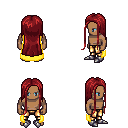
a pixel art fantasy rpg character, male body template, human, dark skin, yellow cape, gold greaves, brunette extra-long hairstyle, metal boots, four views (front, back, left, right), 2x2 character sprite sheet, small pixel art, hard edges, no anti-aliasing